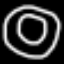
Label: donut